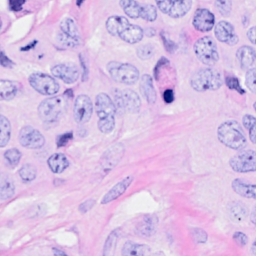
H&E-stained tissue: Breast